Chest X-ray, AP view. Patient: 64 years old, sex M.
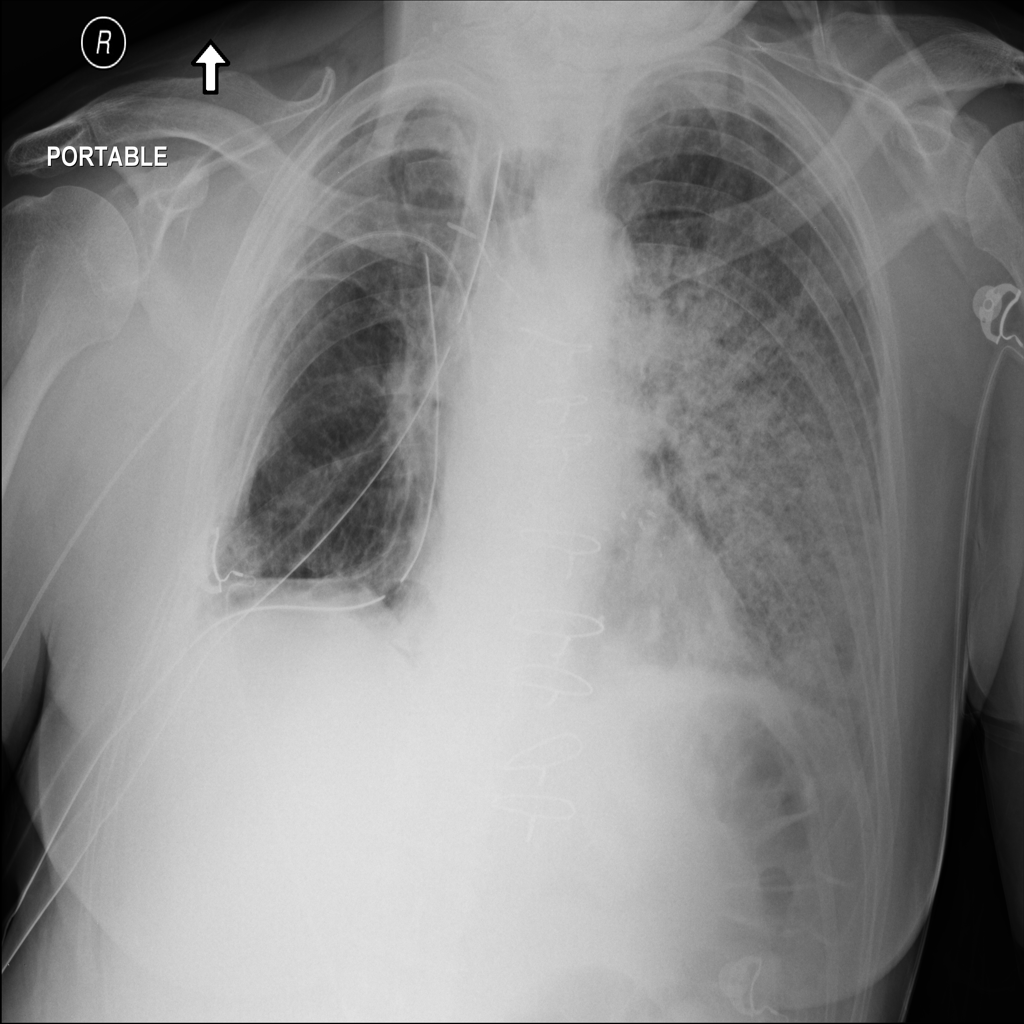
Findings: Infiltration, Pleural_Thickening